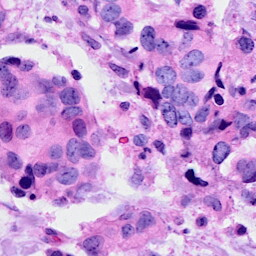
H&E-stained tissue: Breast